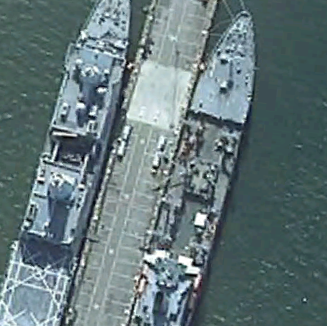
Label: San_Antonio-class_transport_dock